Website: walmart
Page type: cart
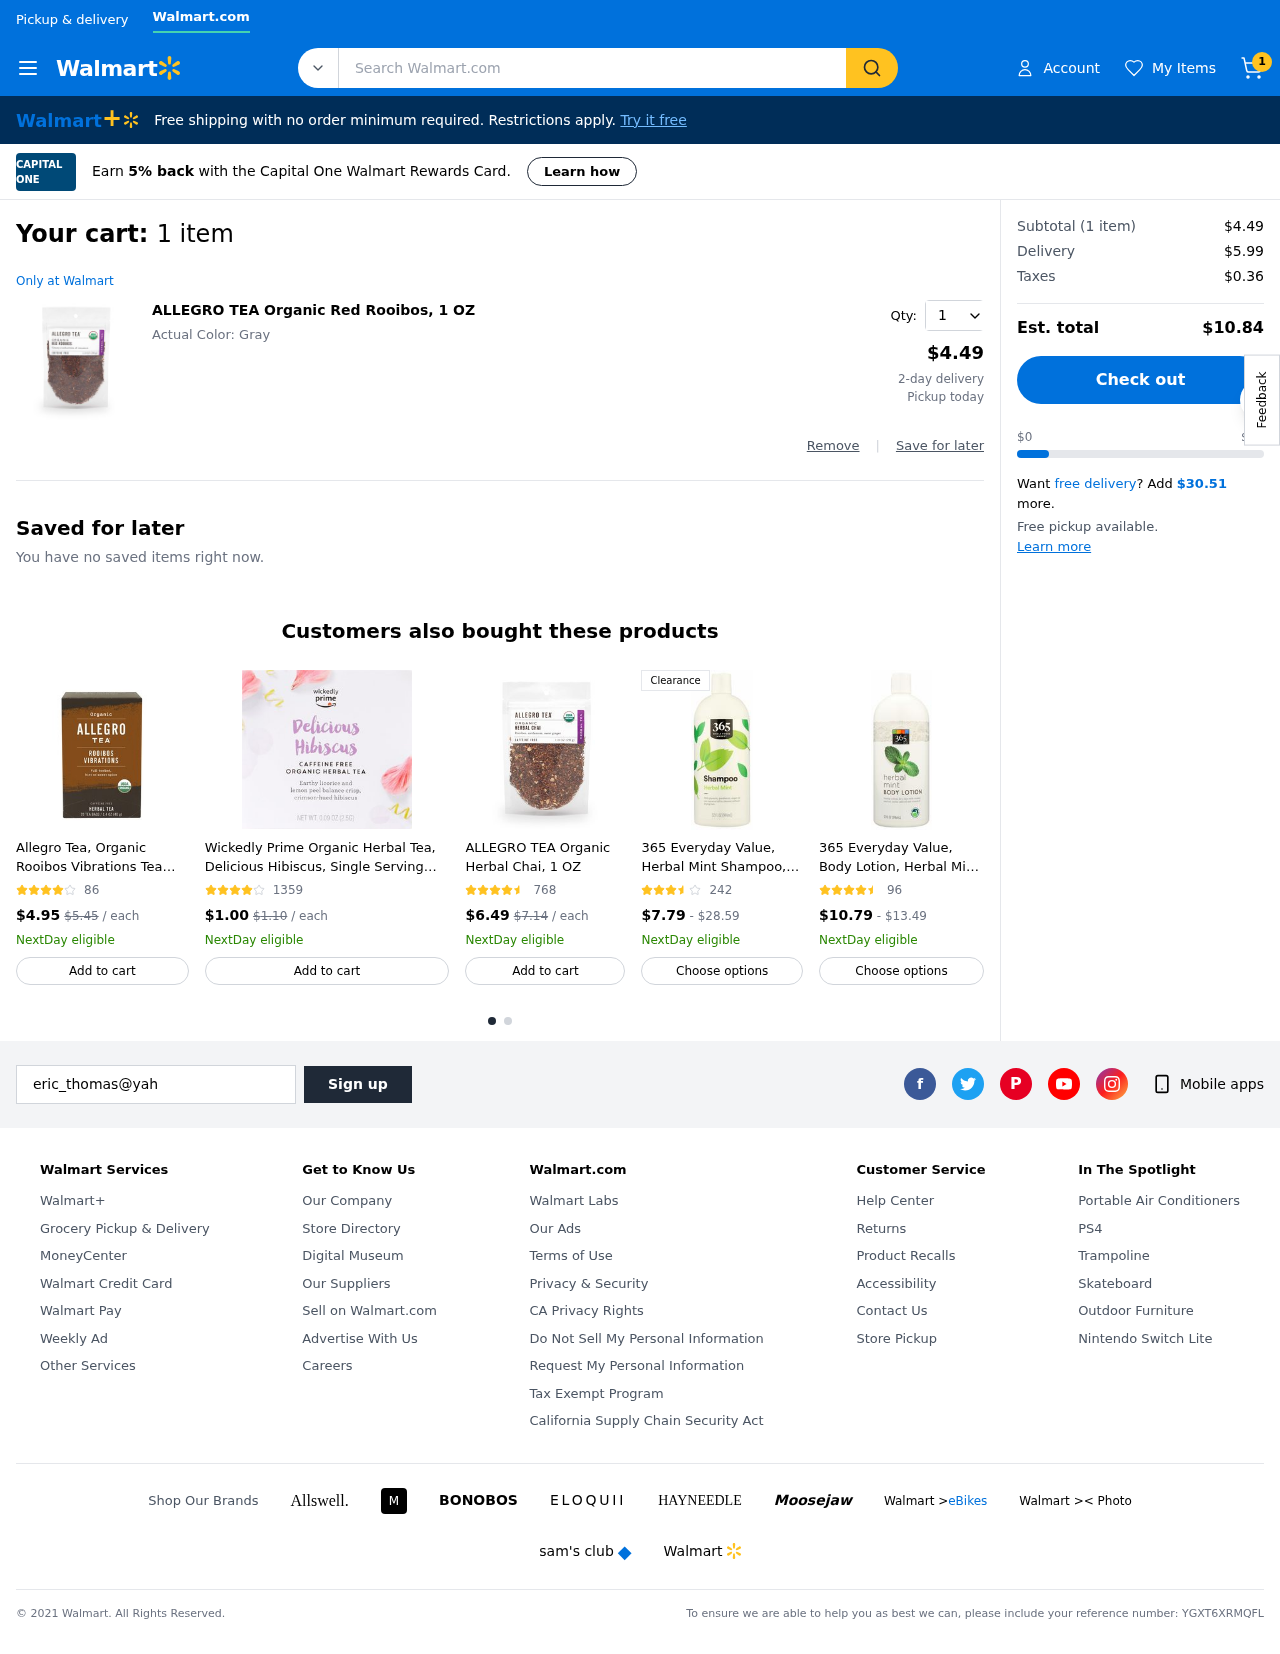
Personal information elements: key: PII_EMAIL
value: eric_thomas@yahoo.com
Product elements: key: PRODUCT1_NAME
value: ALLEGRO TEA Organic Red Rooibos, 1 OZ
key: PRODUCT1_PRICE
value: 4.49
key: PRODUCT1_QUANTITY
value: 1
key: PRODUCT2_NAME
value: Allegro Tea, Organic Rooibos Vibrations Tea Bags, 20 ct
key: PRODUCT2_NUM_RATINGS
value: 86
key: PRODUCT2_PRICE
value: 4.95
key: PRODUCT3_NAME
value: Wickedly Prime Organic Herbal Tea, Delicious Hibiscus, Single Serving Sample
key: PRODUCT3_NUM_RATINGS
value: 1359
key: PRODUCT3_PRICE
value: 1
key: PRODUCT4_NAME
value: ALLEGRO TEA Organic Herbal Chai, 1 OZ
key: PRODUCT4_NUM_RATINGS
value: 768
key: PRODUCT4_PRICE
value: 6.49
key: PRODUCT5_NAME
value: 365 Everyday Value, Herbal Mint Shampoo, 32 fl oz
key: PRODUCT5_NUM_RATINGS
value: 242
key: PRODUCT5_PRICE
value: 7.79
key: PRODUCT6_NAME
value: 365 Everyday Value, Body Lotion, Herbal Mint, 32 oz
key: PRODUCT6_NUM_RATINGS
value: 96
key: PRODUCT6_PRICE
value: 10.79
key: PRODUCT2_ORIGINAL_PRICE
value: $5.45
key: PRODUCT3_ORIGINAL_PRICE
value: $1.10
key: PRODUCT4_ORIGINAL_PRICE
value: $7.14
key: PRODUCT5_PRICE_MAX
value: $28.59
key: PRODUCT6_PRICE_MAX
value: $13.49
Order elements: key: ORDER_NUM_ITEMS
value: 1
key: ORDER_NUM_ITEMS
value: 1 item
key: ORDER_SUBTOTAL
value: $4.49
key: ORDER_SHIPPING_COST
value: $5.99
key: ORDER_TAX
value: $0.36
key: ORDER_TOTAL
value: $10.84
Search elements: key: HEADER_SEARCH
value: Search Walmart.com